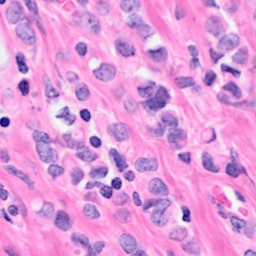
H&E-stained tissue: Breast